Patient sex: M
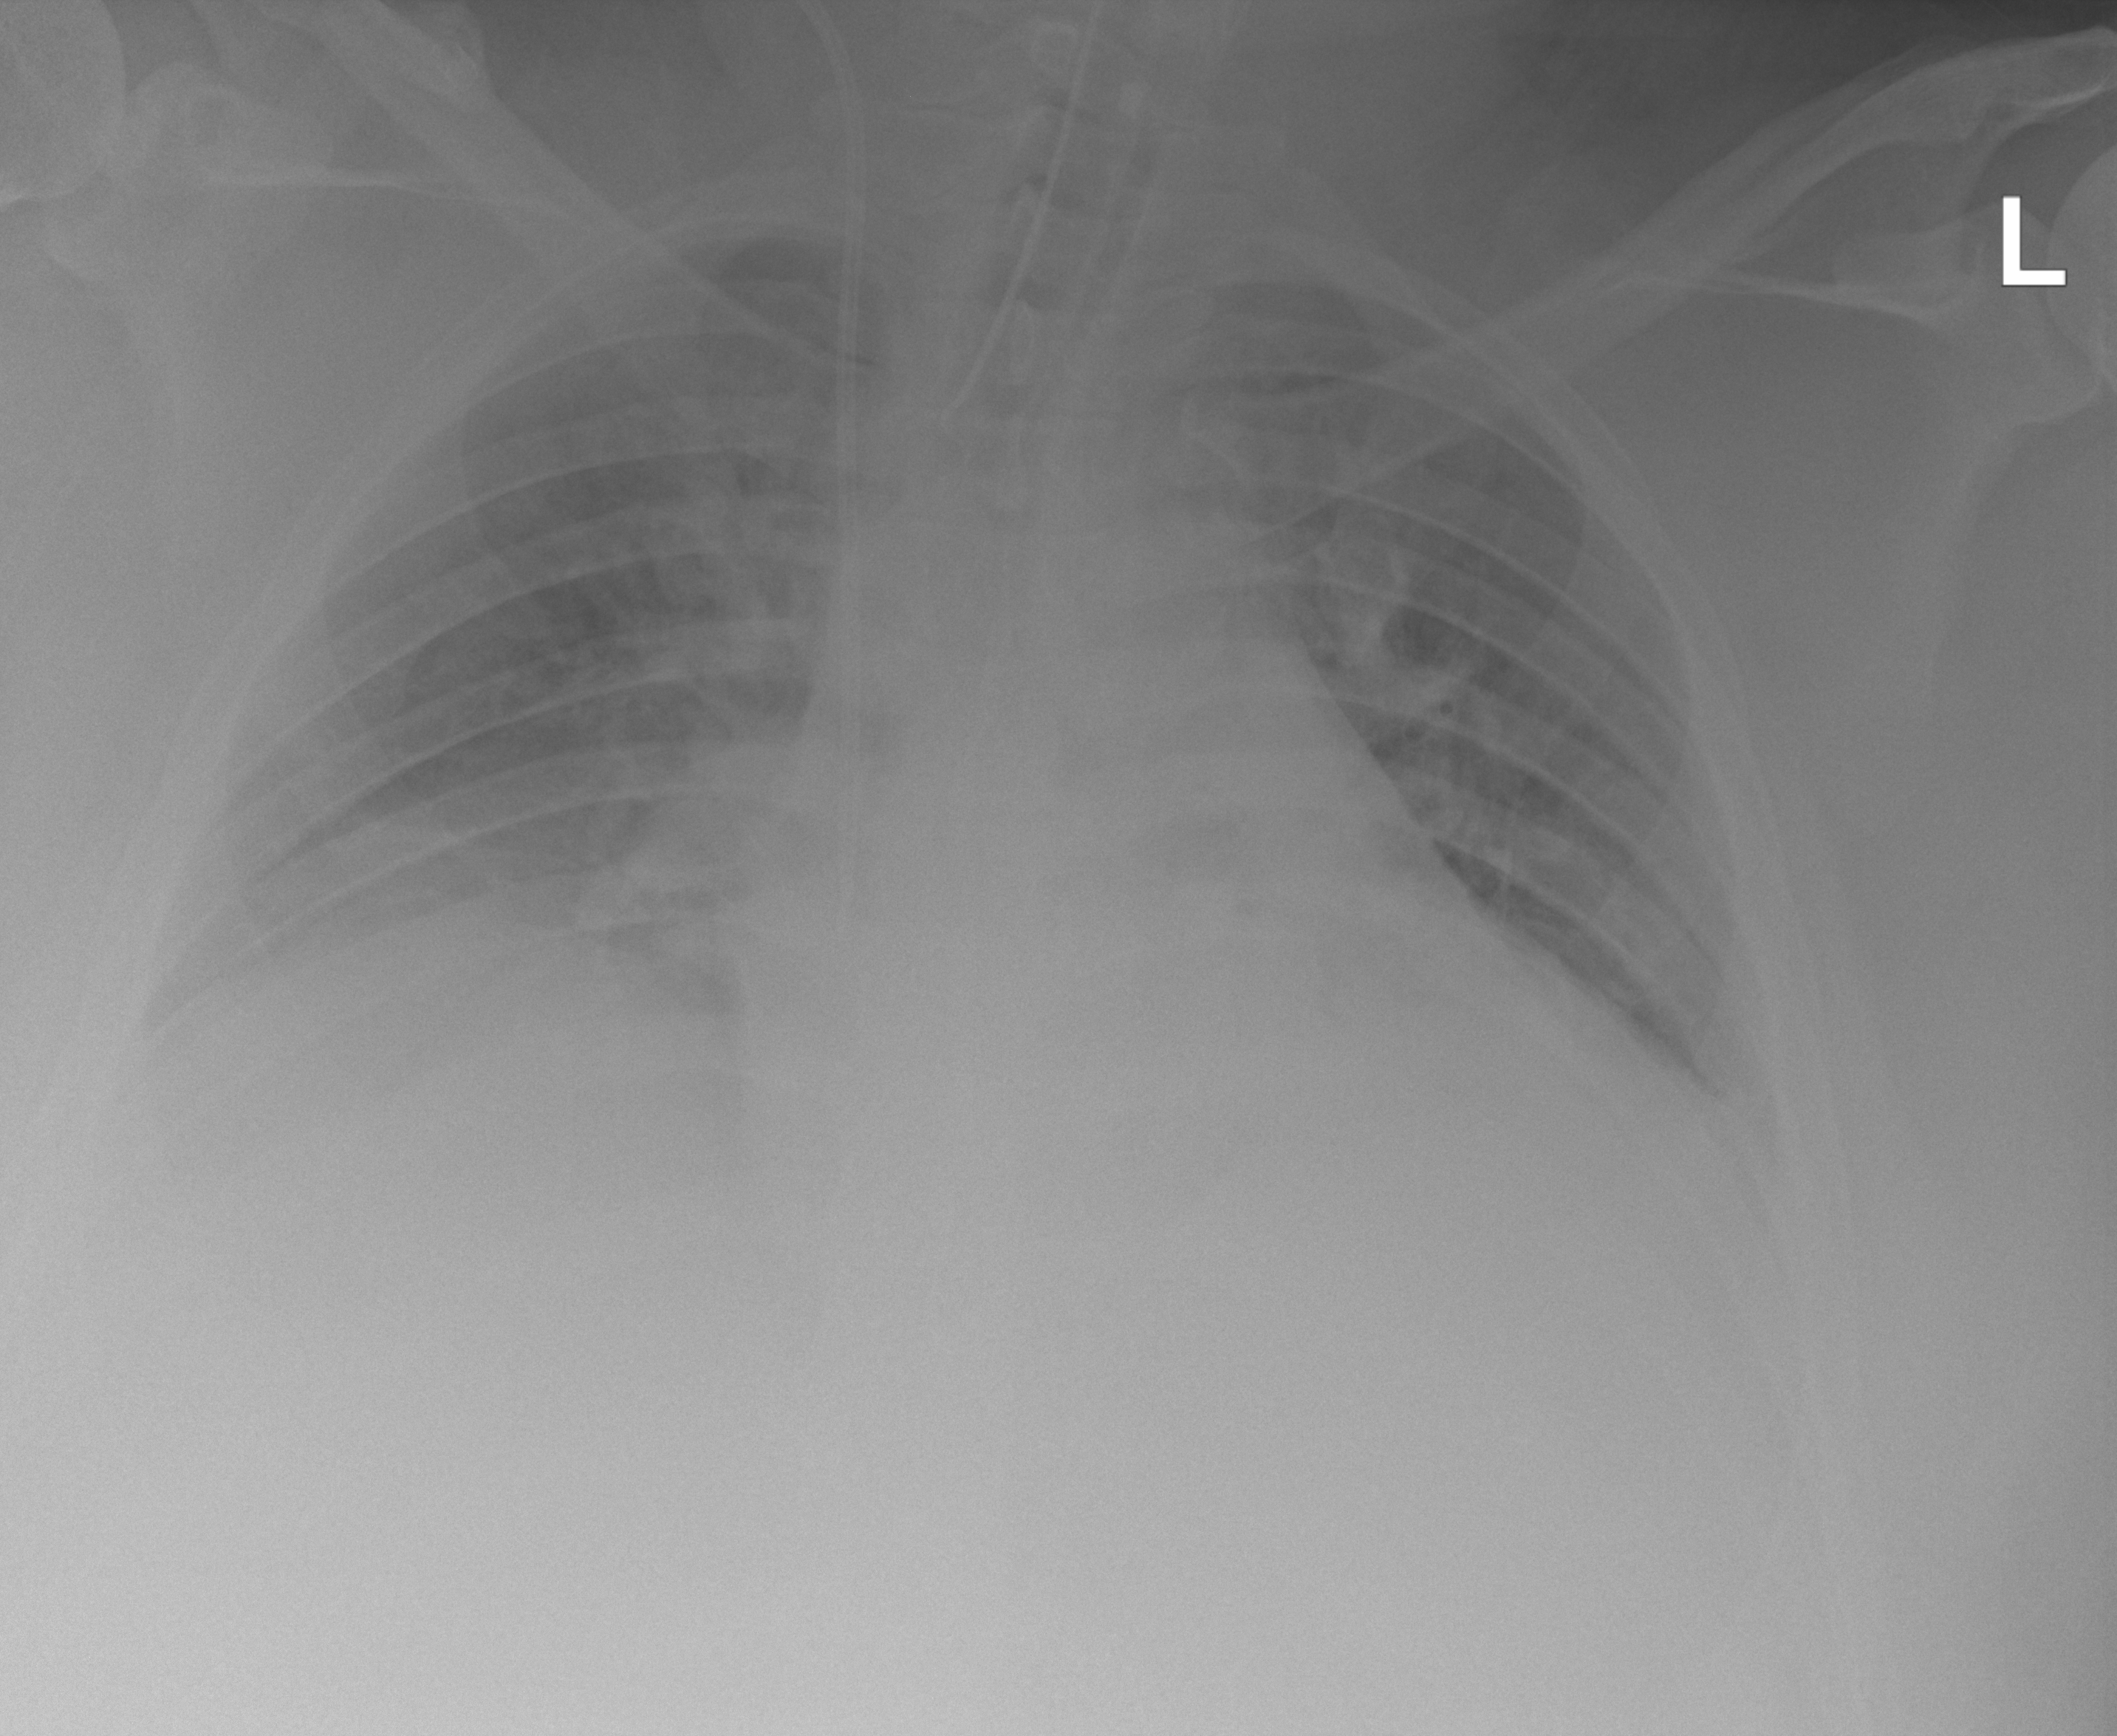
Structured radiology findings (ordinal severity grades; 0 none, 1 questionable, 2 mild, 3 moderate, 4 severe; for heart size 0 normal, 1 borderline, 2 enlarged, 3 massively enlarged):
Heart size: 2
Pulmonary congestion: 2
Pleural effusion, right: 2
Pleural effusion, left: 1
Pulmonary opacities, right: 0
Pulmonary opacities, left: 0
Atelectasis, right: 2
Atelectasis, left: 2